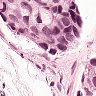
Metastatic tissue present: yes